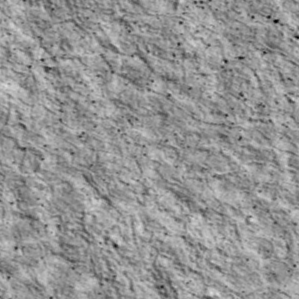
Label: non_frost